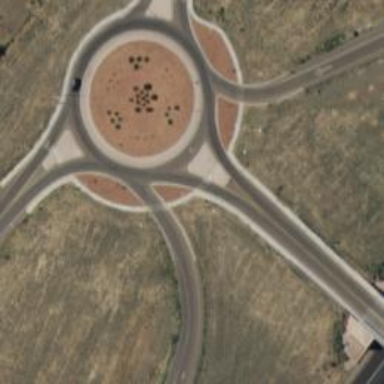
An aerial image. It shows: Tertiary road that leads to roundabout.